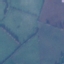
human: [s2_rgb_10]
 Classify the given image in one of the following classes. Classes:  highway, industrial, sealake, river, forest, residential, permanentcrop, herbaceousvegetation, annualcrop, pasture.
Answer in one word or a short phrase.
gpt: Pasture